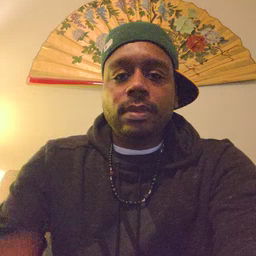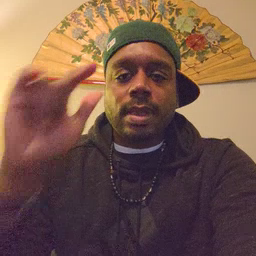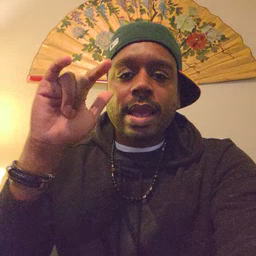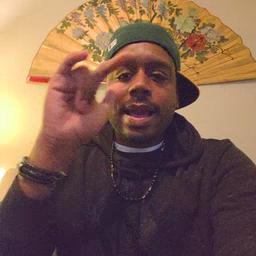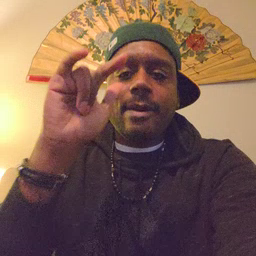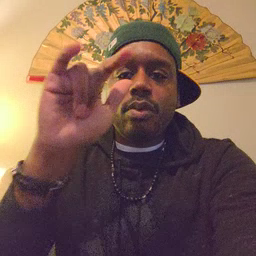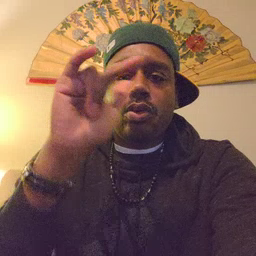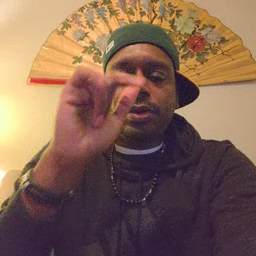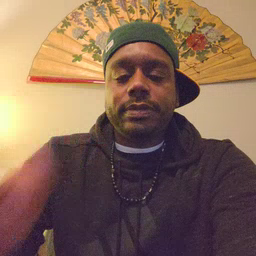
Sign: airplane